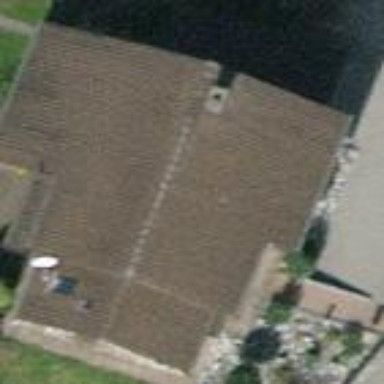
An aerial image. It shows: Detached building with tiled roof.